Question: So I have a 'CategoryAttribute' class:
'''
[AttributeUsage(AttributeTargets.Field | AttributeTargets.Method, AllowMultiple = false)]
public class CategoryAttribute : PropertyAttribute
{
public readonly string name;
public readonly float order;
public CategoryAttribute(string name, float order)
{
this.name = name;
this.order = order;
}
}
'''
That way I can categorize my class members to draw in the inspector (Unity3D) in groups, like so:

Now these are the default groups ("Fields" with an order of 0, "Properties" with an order of 1 and "Methods" with an order of 2).
Now I want to let users to create their own categories with their own names and orders, so say I wanted to create a "Debug" category:
'''
[Category("Debug", 3)]
public bool debugMode;
[Category("Debug", 3)]
public bool drawGizmos;
[Category("Debug", 3)]
public Color gizmosColor;
'''
Now both these three fields will be drawn in a category called "Debug" after "Methods" (cause it has a higher order) (I know the syntax is repetitive, I'll do something about it later...)
Now I can't seem to group my members by the category name, and order those groups by that category order number, I tried but bumped:
'''
var members = fields.Concat<MemberInfo>(properties).Concat(methods);
var userCategories = from m in members
let cat = m.GetCustomAttributes(typeof(CategoryAttribute), false)[0]
where attr != null
let cat = attr as CategoryAttribute
group m by cat.name into g
orderby cat.order // bump!
'''
And:
'''
var userCategories = members.Select(m => new {m, cat = m.GetCustomAttributes(typeof(CategoryAttribute), false)[0] as CategoryAttribute})
.Where(x => x.cat != null)
.GroupBy(x => x.cat.name)
.OrderBy(x => x.cat.order) // duh!
'''
Now I can fiddle around with projections and eventually figure it out, but it might not be the best so I thought maybe someone could help me do this the right way.
Again, I want to group my members by the category name, and order the groups by the category number.
Thank you!
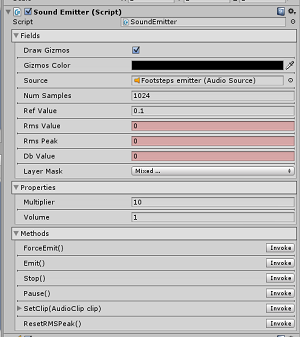
Answer: If this is in LINQ to Objects, you could just use:
'''
.OrderBy(g => x.First().cat.order)
'''
Alternatively, you could group by both the name the order, then use the order part of the key:
'''
.GroupBy(x => new { x.cat.name, x.cat.order })
.OrderBy(g => g.Key.order)
'''
Basically, you need to understand that after the 'GroupBy' you don't have an individual item which you can ask for the category - you have a group of items. So you need to ask how you would order compared with another .